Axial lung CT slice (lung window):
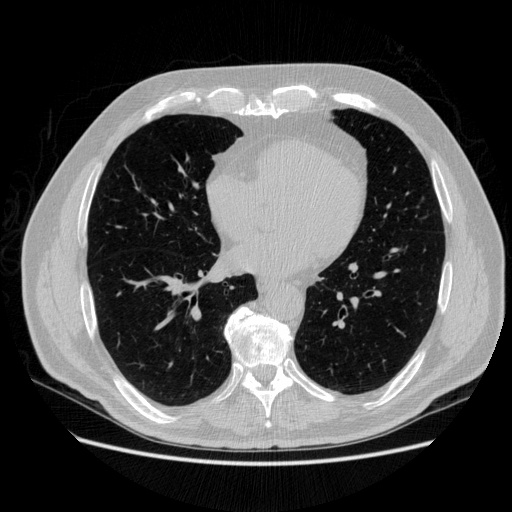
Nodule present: no